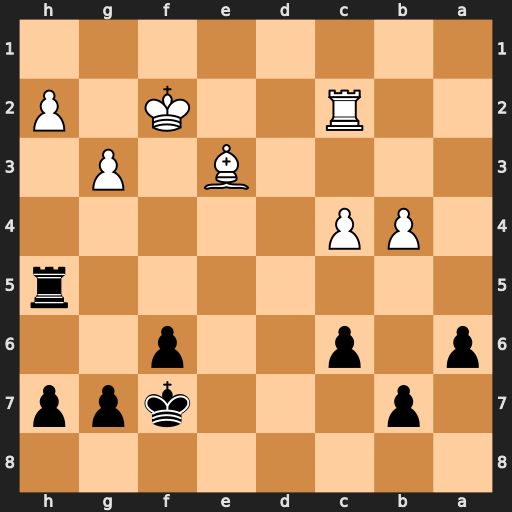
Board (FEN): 8/1p3kpp/p1p2p2/7r/1PP5/4B1P1/2R2K1P/8
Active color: b
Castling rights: -
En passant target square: -
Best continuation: Rxh2+ Ke1 Rxc2